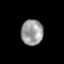
Tissue: skin
Cell type: Epithelial cells
Senescence score: 0.2771
Nuclear area (px): 552
Mean DAPI intensity: 153.743